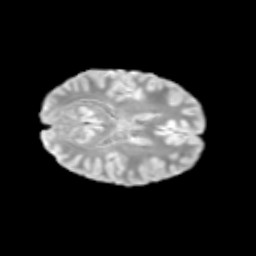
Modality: T2w
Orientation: axial
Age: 11
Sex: male
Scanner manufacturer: siemens
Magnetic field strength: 3 T
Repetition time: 3.8 s
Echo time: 0.07 s